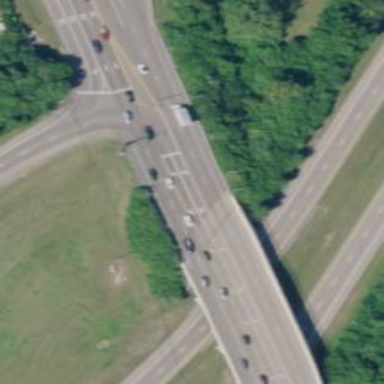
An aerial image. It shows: Primary highway with bridge.